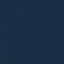
Label: SeaLake